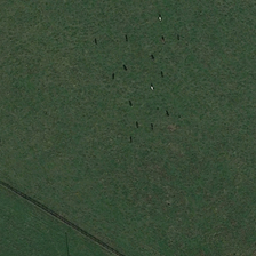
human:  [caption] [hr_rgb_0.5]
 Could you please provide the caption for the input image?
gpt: A wide grassland has a long road.

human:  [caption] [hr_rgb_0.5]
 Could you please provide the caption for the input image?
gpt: A large area of pasture is planted on the land.

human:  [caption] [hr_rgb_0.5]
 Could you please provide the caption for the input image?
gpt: There is a long way across the wide grass.

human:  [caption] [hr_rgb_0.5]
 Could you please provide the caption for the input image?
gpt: There was vast grass planted in the land.

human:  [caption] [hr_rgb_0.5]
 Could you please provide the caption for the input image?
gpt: the land was planted with a vast pasture.